Question: I am performing an api call back in a loop to get the latest status of a value.. The api call and loop is working but its not showing me the data of the first object returned.. instead it is showing me the data of the last object. The reason for the loop is because there could be multiple objects returned but i want the output to go through them in order from object 0 then object 1 and so on..
Here is a screenshot from firebug showing you two objects with there respective data points. As you can see object 0 is shown first then object 1.

Here is my code to output the data on the page. This code is within a if statement where status = "RESULT" - you can't tell from the below code but both of these objects match that criteria
'''
for (var i = 0; i < response.endpoints.length; i++) {
var endpoint = response.endpoints[i];
//console.log(endpoint);
$pending0.html("<br><b>Server Name: </b>" + endpoint.serverName + "<br><b>Status: </b>" + endpoint.statusMessage + "<br><b>Progress: </b>" + endpoint.statusDetailsMessage);
'''
My issue with the above code is with the order of the output. It shows data for the second object where as I need it to give me the output for the first object.
-- UPDATE --
seems to be working per Barmer's suggestion to add an IF within the loop
'''
for (var i = 0; i < response.endpoints.length; i++) {
var endpoint = response.endpoints[i];
if (endpoint.statusMessage == "In progress") {
//console.log(endpoint);
$pending0.html("<br><b>Server Name: </b>" + endpoint.serverName + "<br><b>Status: </b>" + endpoint.statusMessage + "<br><b>Progress: </b>" + endpoint.statusDetailsMessage);
}
}
'''
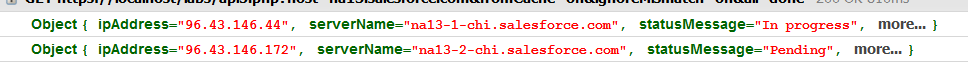
Answer: Test the status in the loop. Since you only want to show the first endpoint that's in progress, you should break out of the loop when you find it.
'''
for (var i = 0; i < response.endpoints.length; i++) {
var endpoint = response.endpoints[i];
if (endpoint.statusMessage == "In progress") {
//console.log(endpoint);
$pending0.html("<br><b>Server Name: </b>" + endpoint.serverName + "<br><b>Status: </b>" + endpoint.statusMessage + "<br><b>Progress: </b>" + endpoint.statusDetailsMessage);
break;
}
}
'''